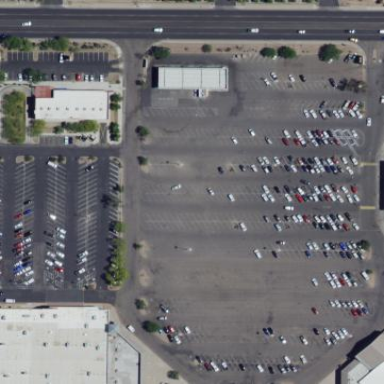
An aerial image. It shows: Retail area.